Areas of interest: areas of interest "Home Furnishing and Building Materials Market"
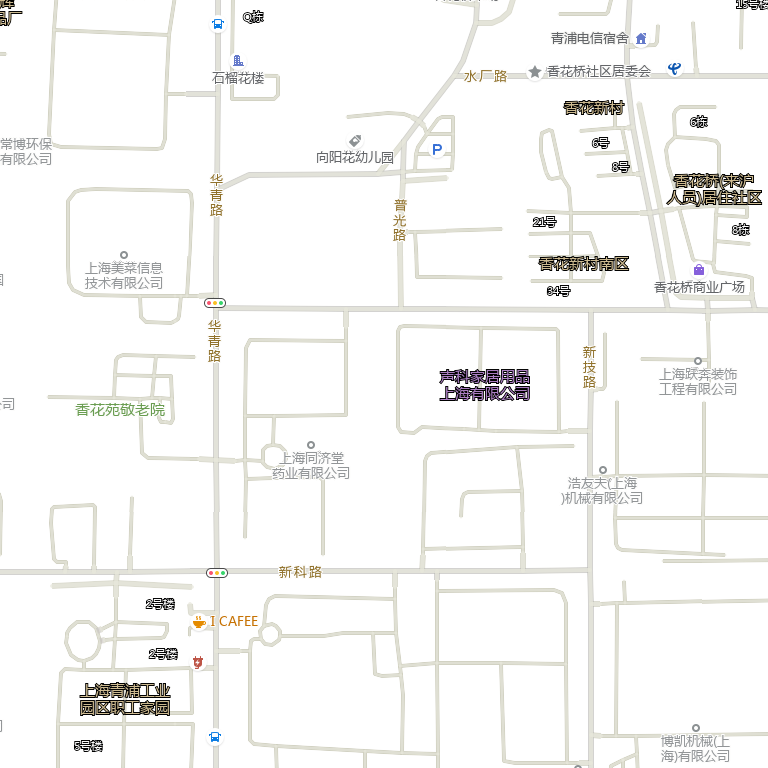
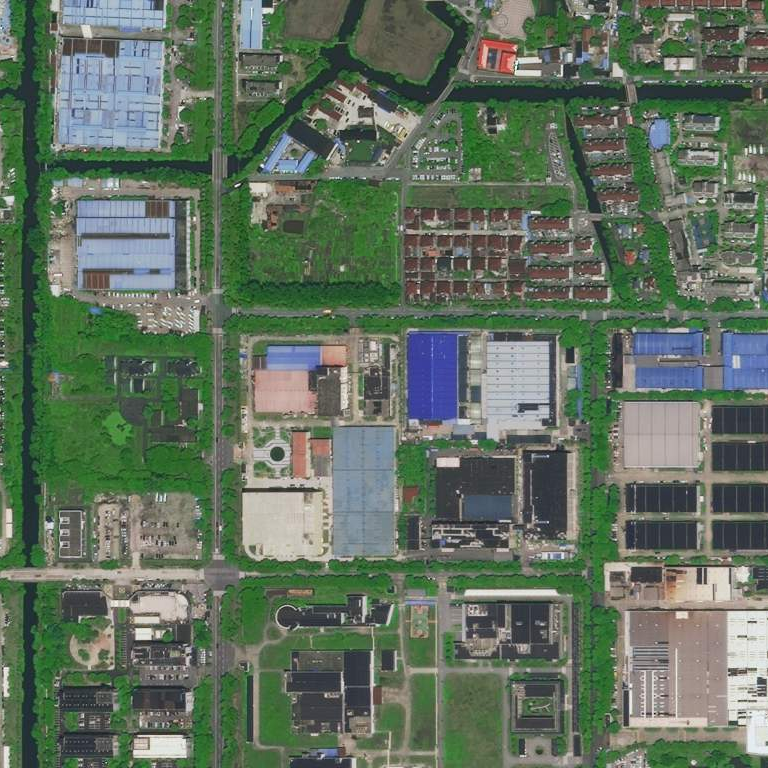